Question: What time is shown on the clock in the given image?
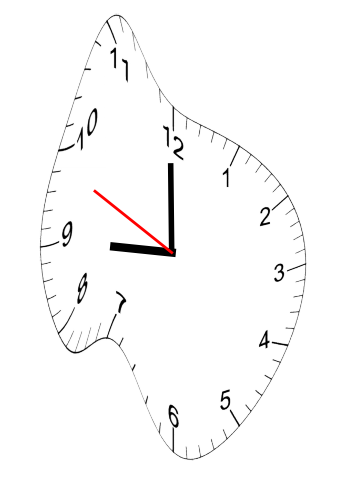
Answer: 08:59:49